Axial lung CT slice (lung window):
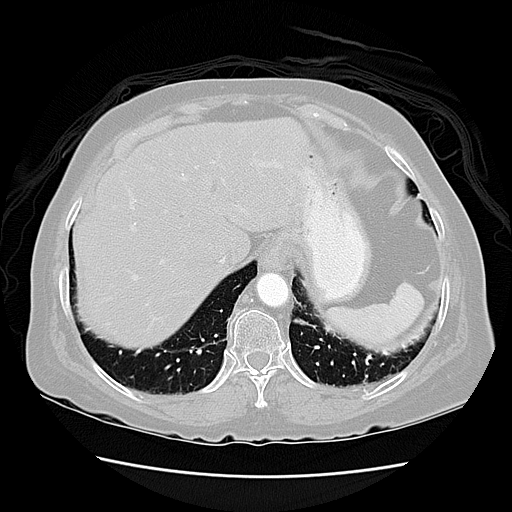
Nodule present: no